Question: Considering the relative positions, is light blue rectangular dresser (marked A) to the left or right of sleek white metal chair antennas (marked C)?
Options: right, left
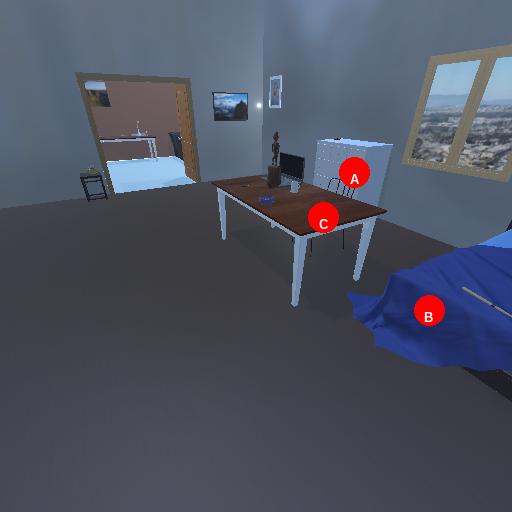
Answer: right